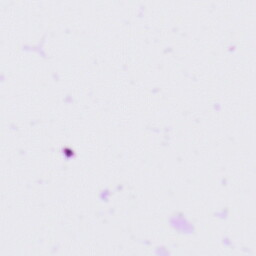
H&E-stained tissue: Tonsil